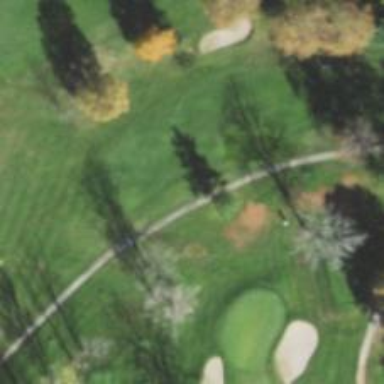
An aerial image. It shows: Path used for both walking and golf.